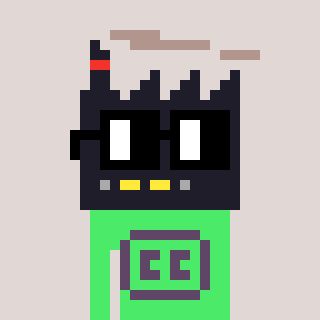
a pixel art character with square black glasses, a factory-shaped head and a teal-colored body on a warm background